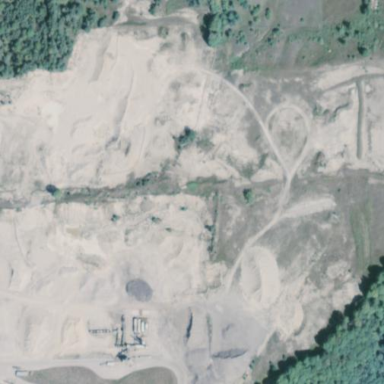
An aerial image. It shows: Quarry area.